Platform: macOS
Application: Arc Browser
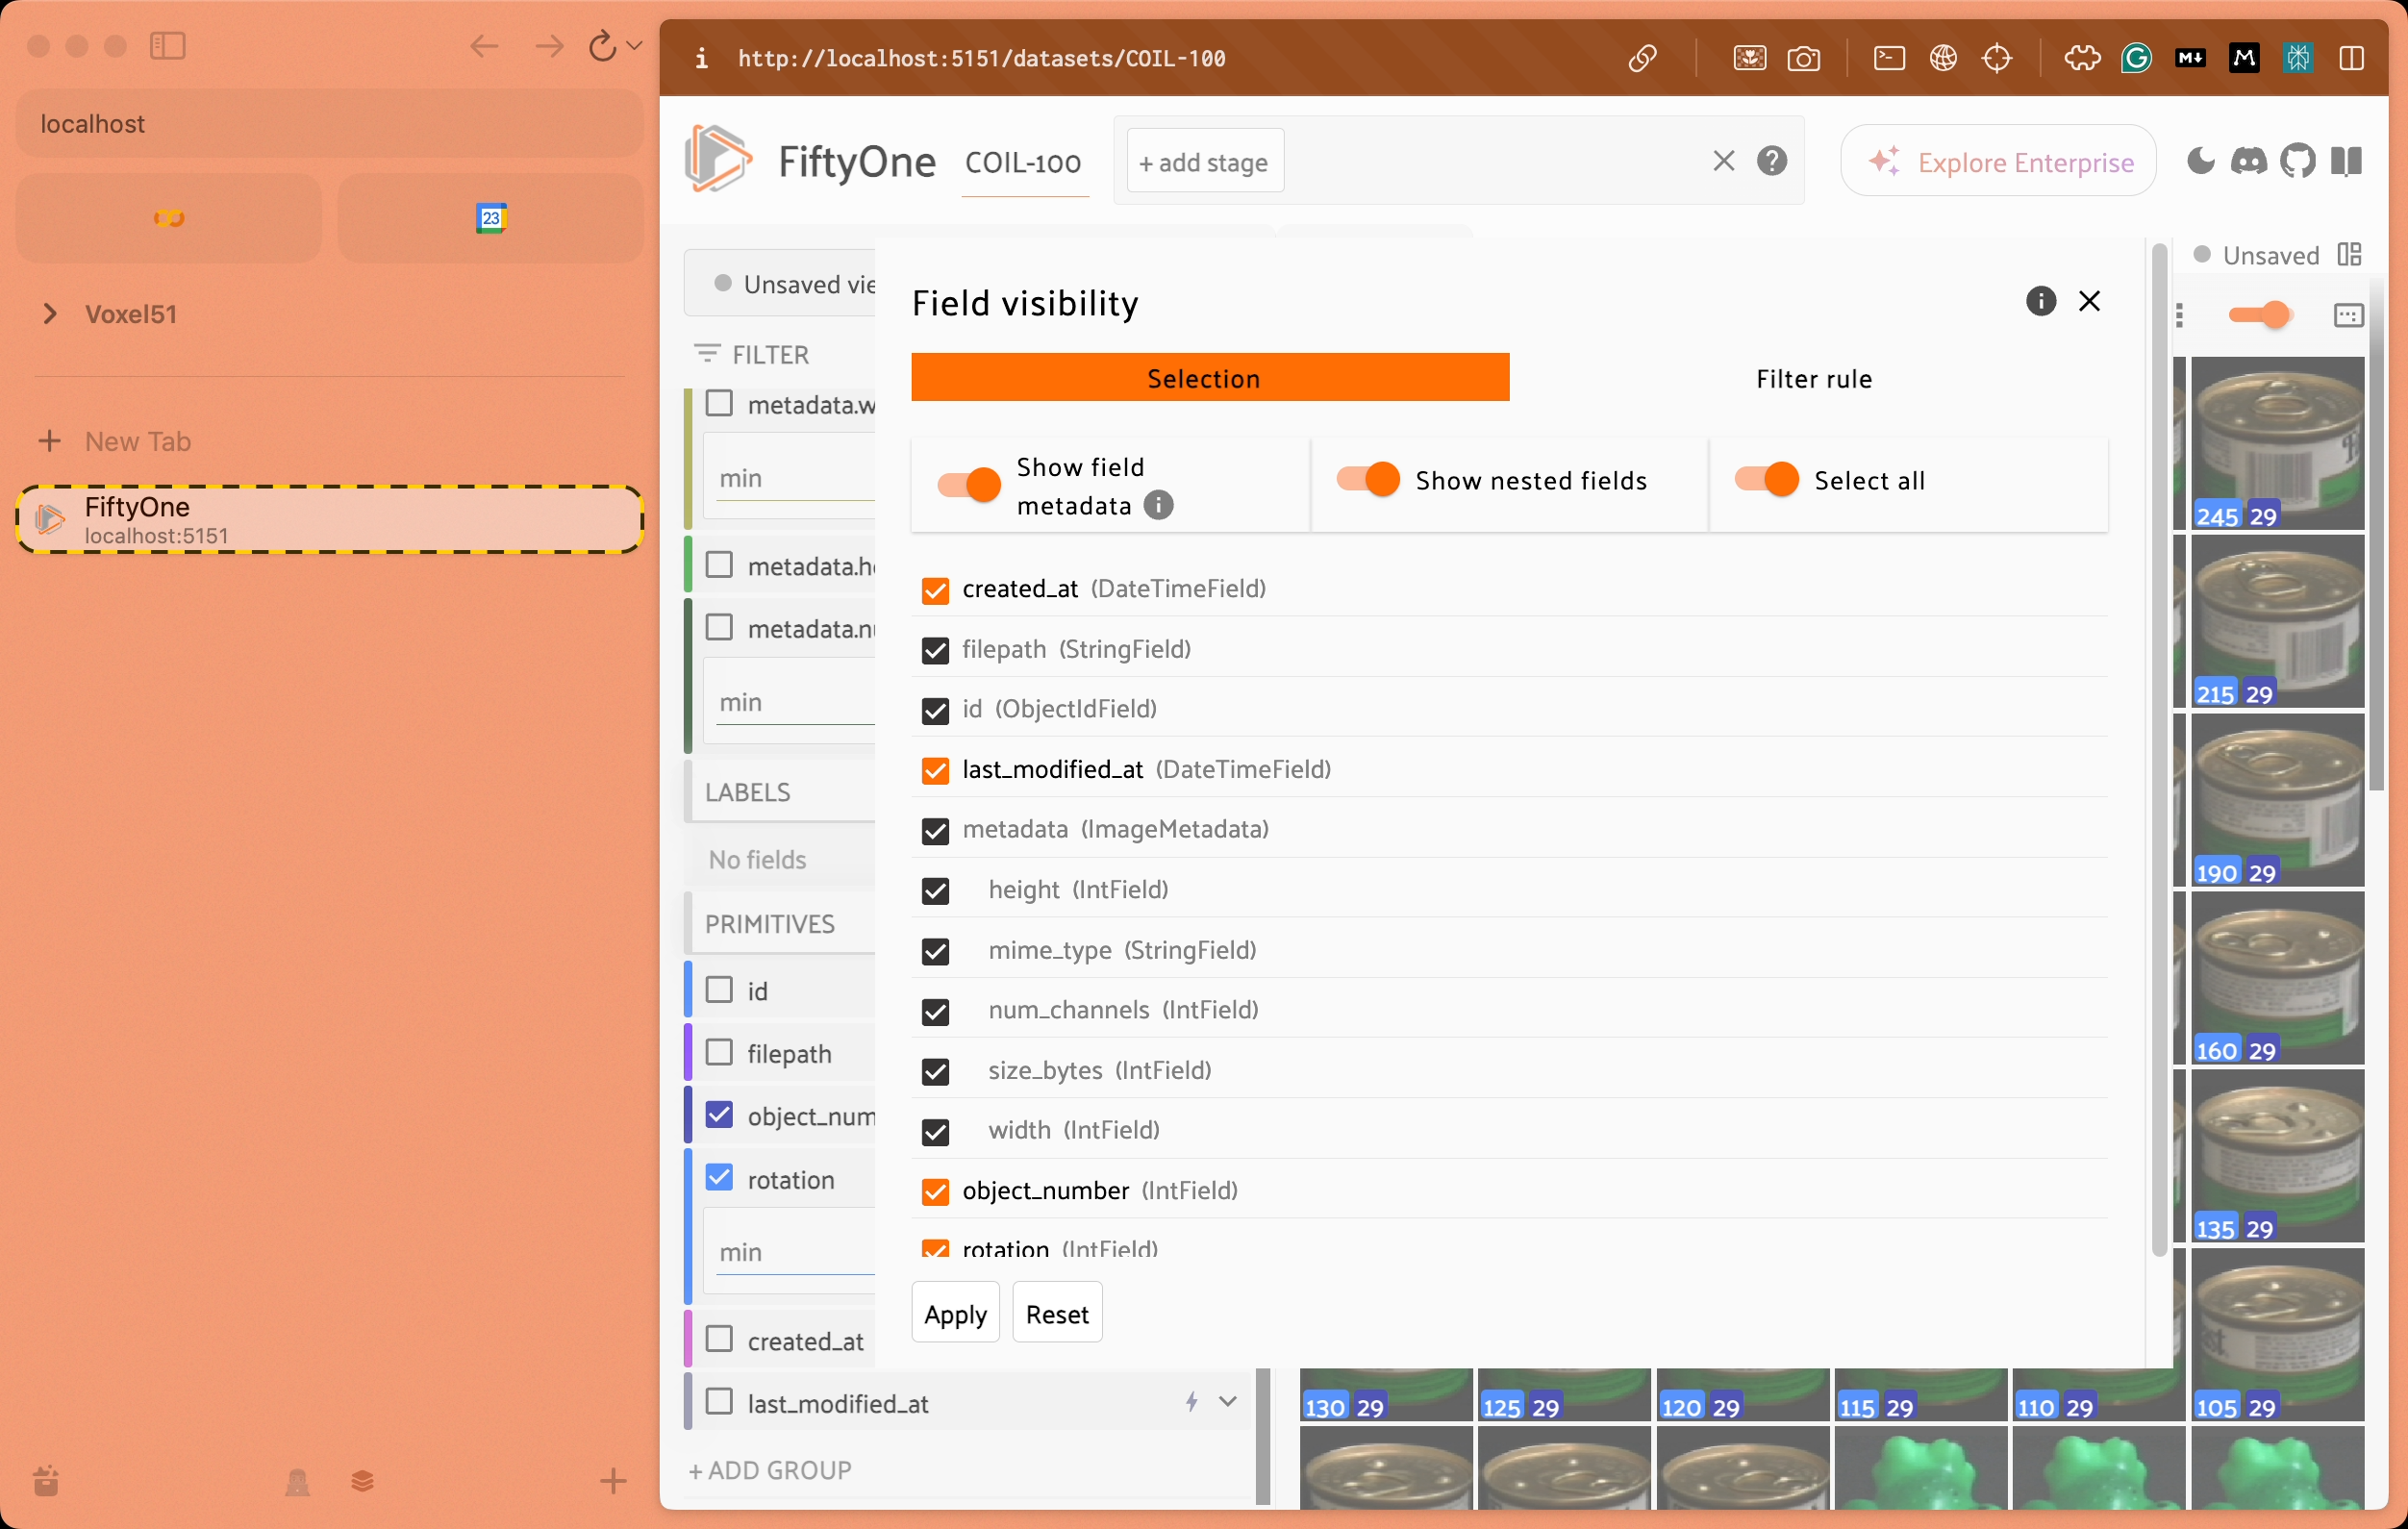
task_description: Learn more about storing field metadata
action_type: click
element_info: Icon

task_description: Toggle off field metadata from being shown in the sidebar
action_type: click
element_info: Slider

task_description: Learn more about field visibility
action_type: click
element_info: Icon

task_description: Use the Selection tab to manually select which fields to display in the sidebar
action_type: click
element_info: Menu Item

task_description: Use a Filter Rule to dynamically determine which fields to include in the sidebar
action_type: click
element_info: Menu Item

task_description: Toggle showing nested fields
action_type: click
element_info: Slider

task_description: Toggle selecting all fields
action_type: click
element_info: Slider

task_description: Don't show created_at in the sidebar
action_type: click
element_info: Checkbox

task_description: Apply changes to field visibility
action_type: click
element_info: Button

task_description: Reset changes made to field visibility
action_type: click
element_info: Button